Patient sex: M
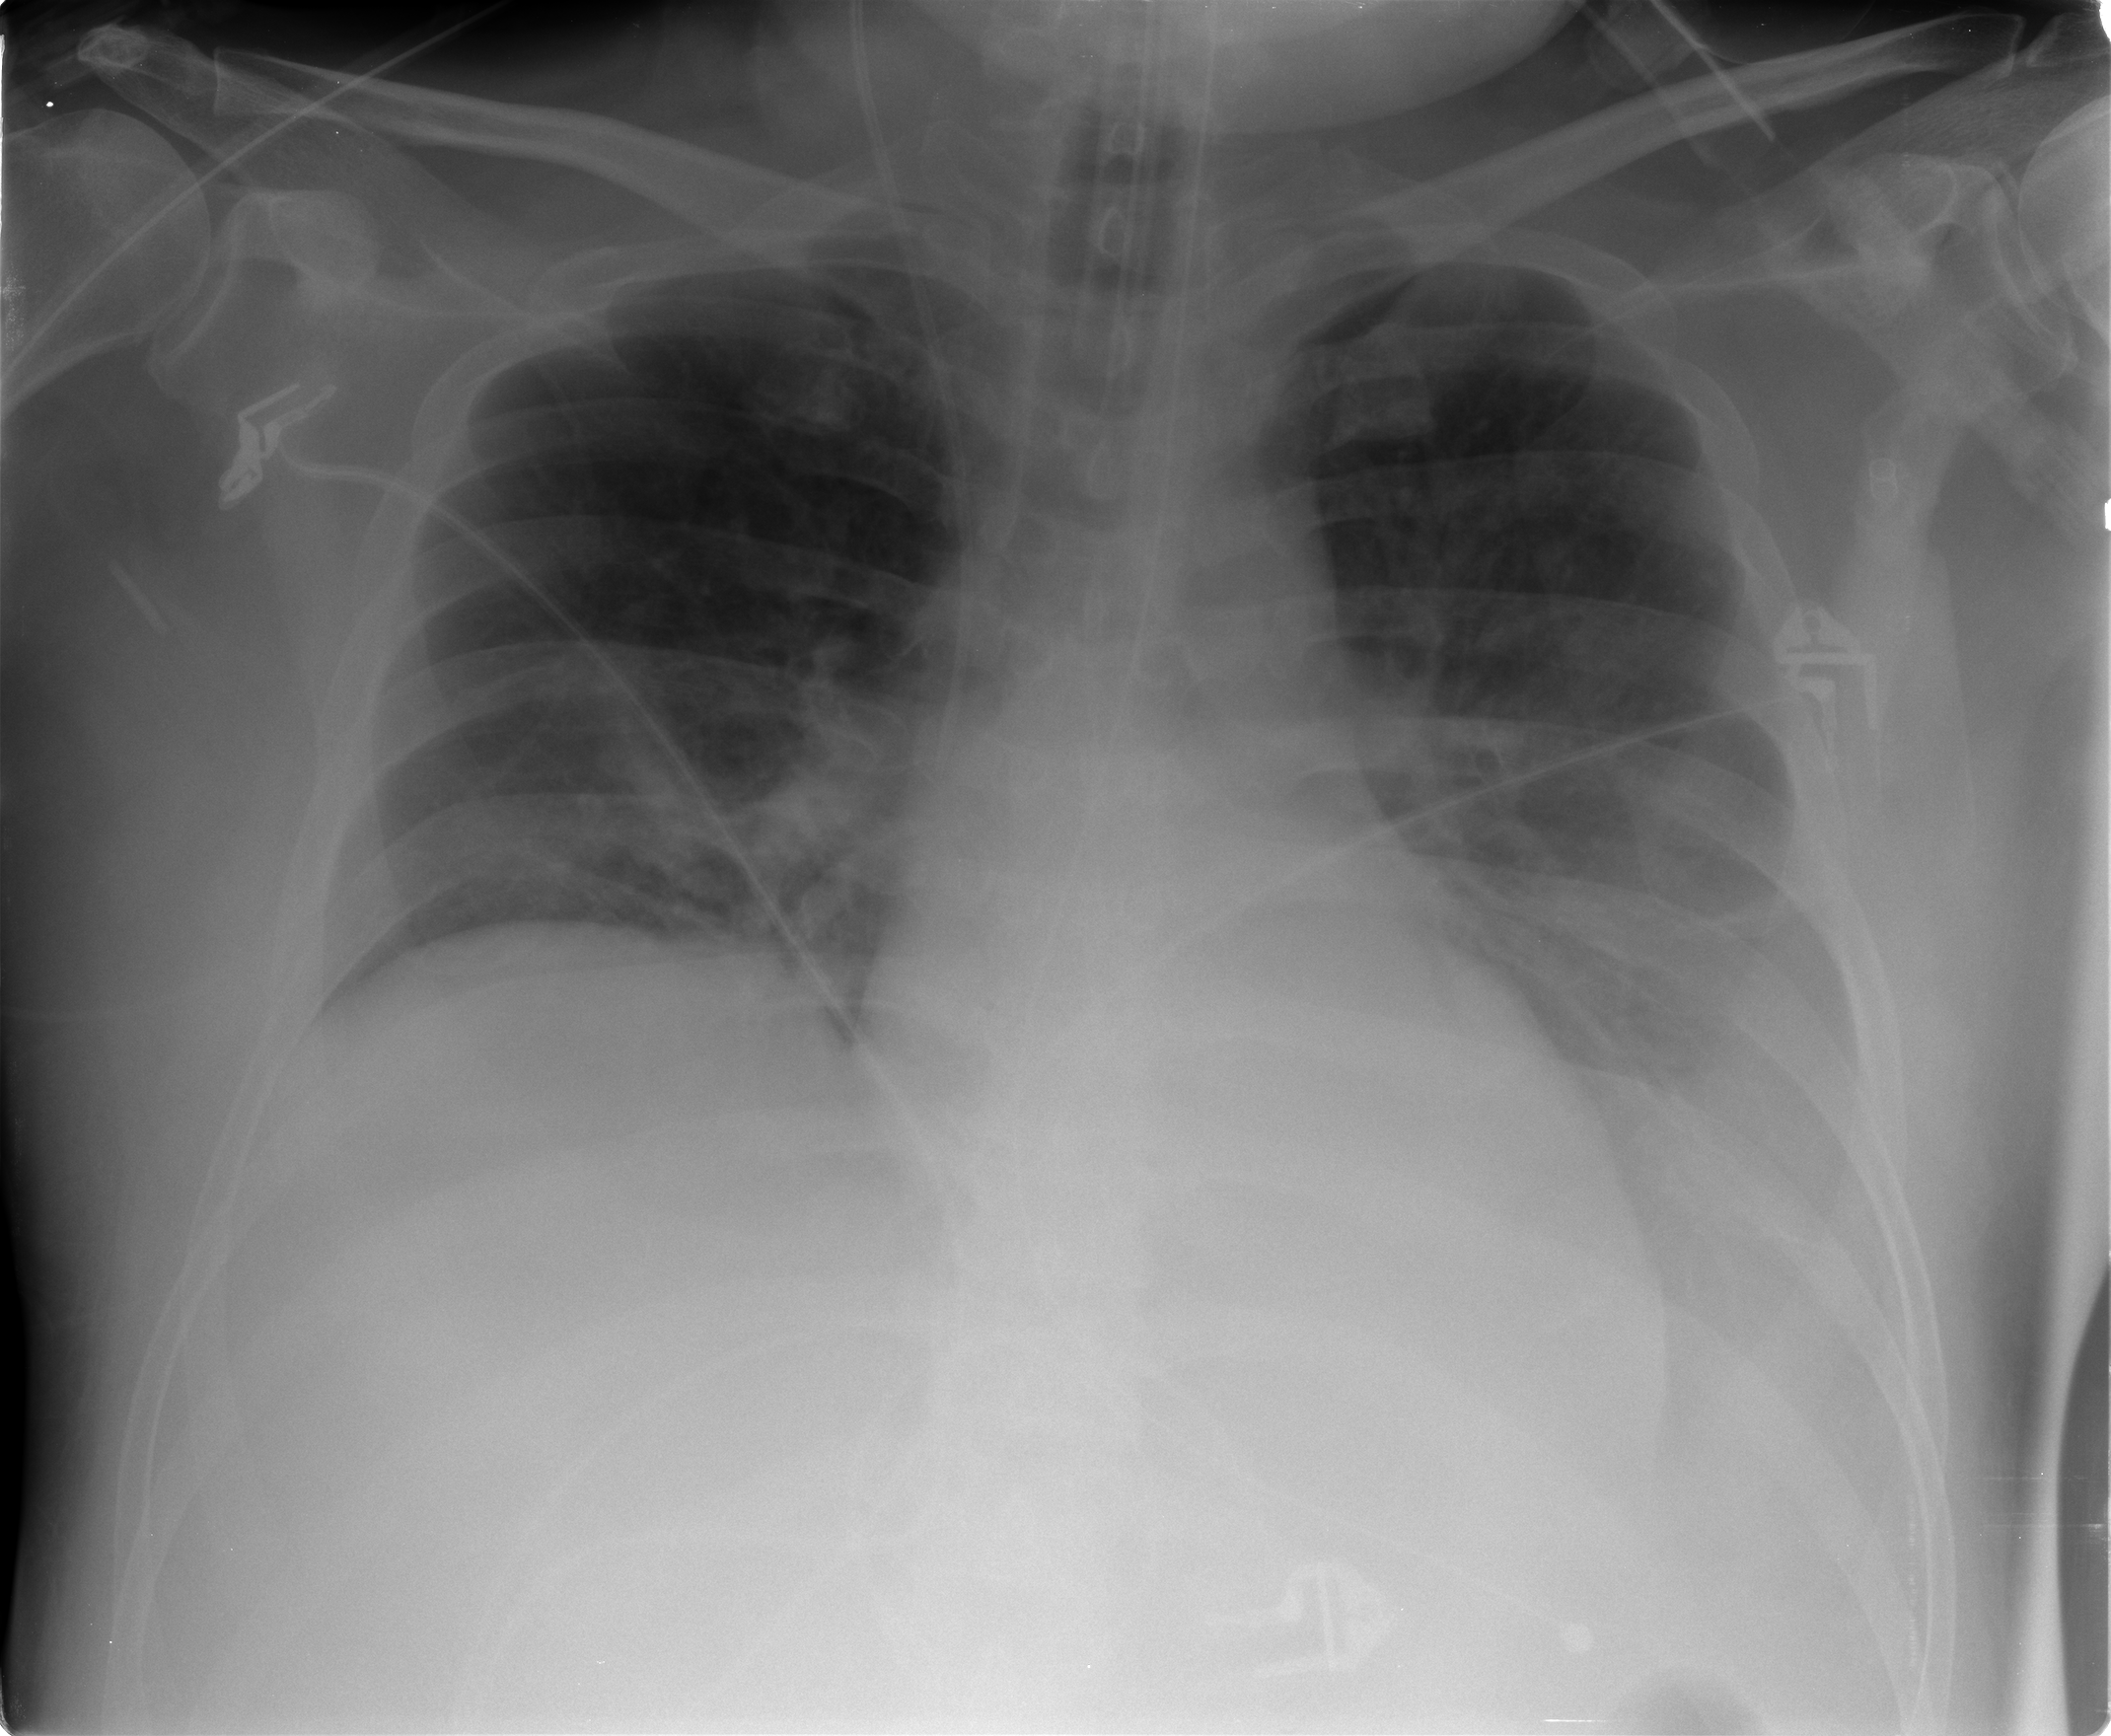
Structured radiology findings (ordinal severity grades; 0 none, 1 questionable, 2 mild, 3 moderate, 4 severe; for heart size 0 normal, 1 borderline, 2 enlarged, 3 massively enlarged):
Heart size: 0
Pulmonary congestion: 1
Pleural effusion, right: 1
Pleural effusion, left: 2
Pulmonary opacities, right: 1
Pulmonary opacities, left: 1
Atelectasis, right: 2
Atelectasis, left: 2